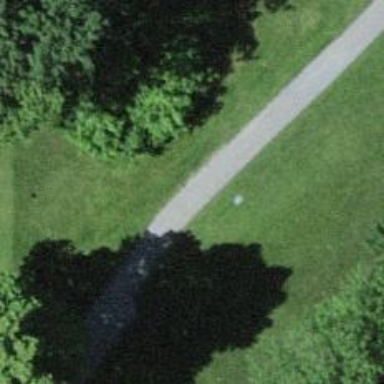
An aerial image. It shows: Designated golf cart track with grade5 surface.